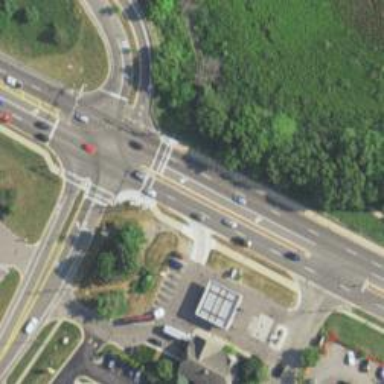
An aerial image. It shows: Marked crossing on the road.